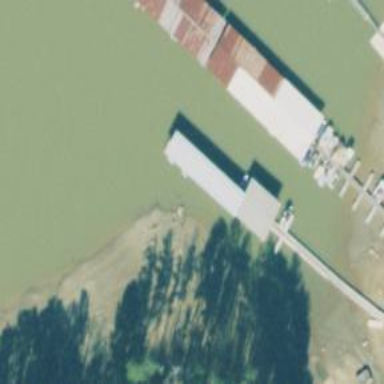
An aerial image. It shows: Man-made pier.